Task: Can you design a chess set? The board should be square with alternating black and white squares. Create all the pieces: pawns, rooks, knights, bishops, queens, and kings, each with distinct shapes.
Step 5287:
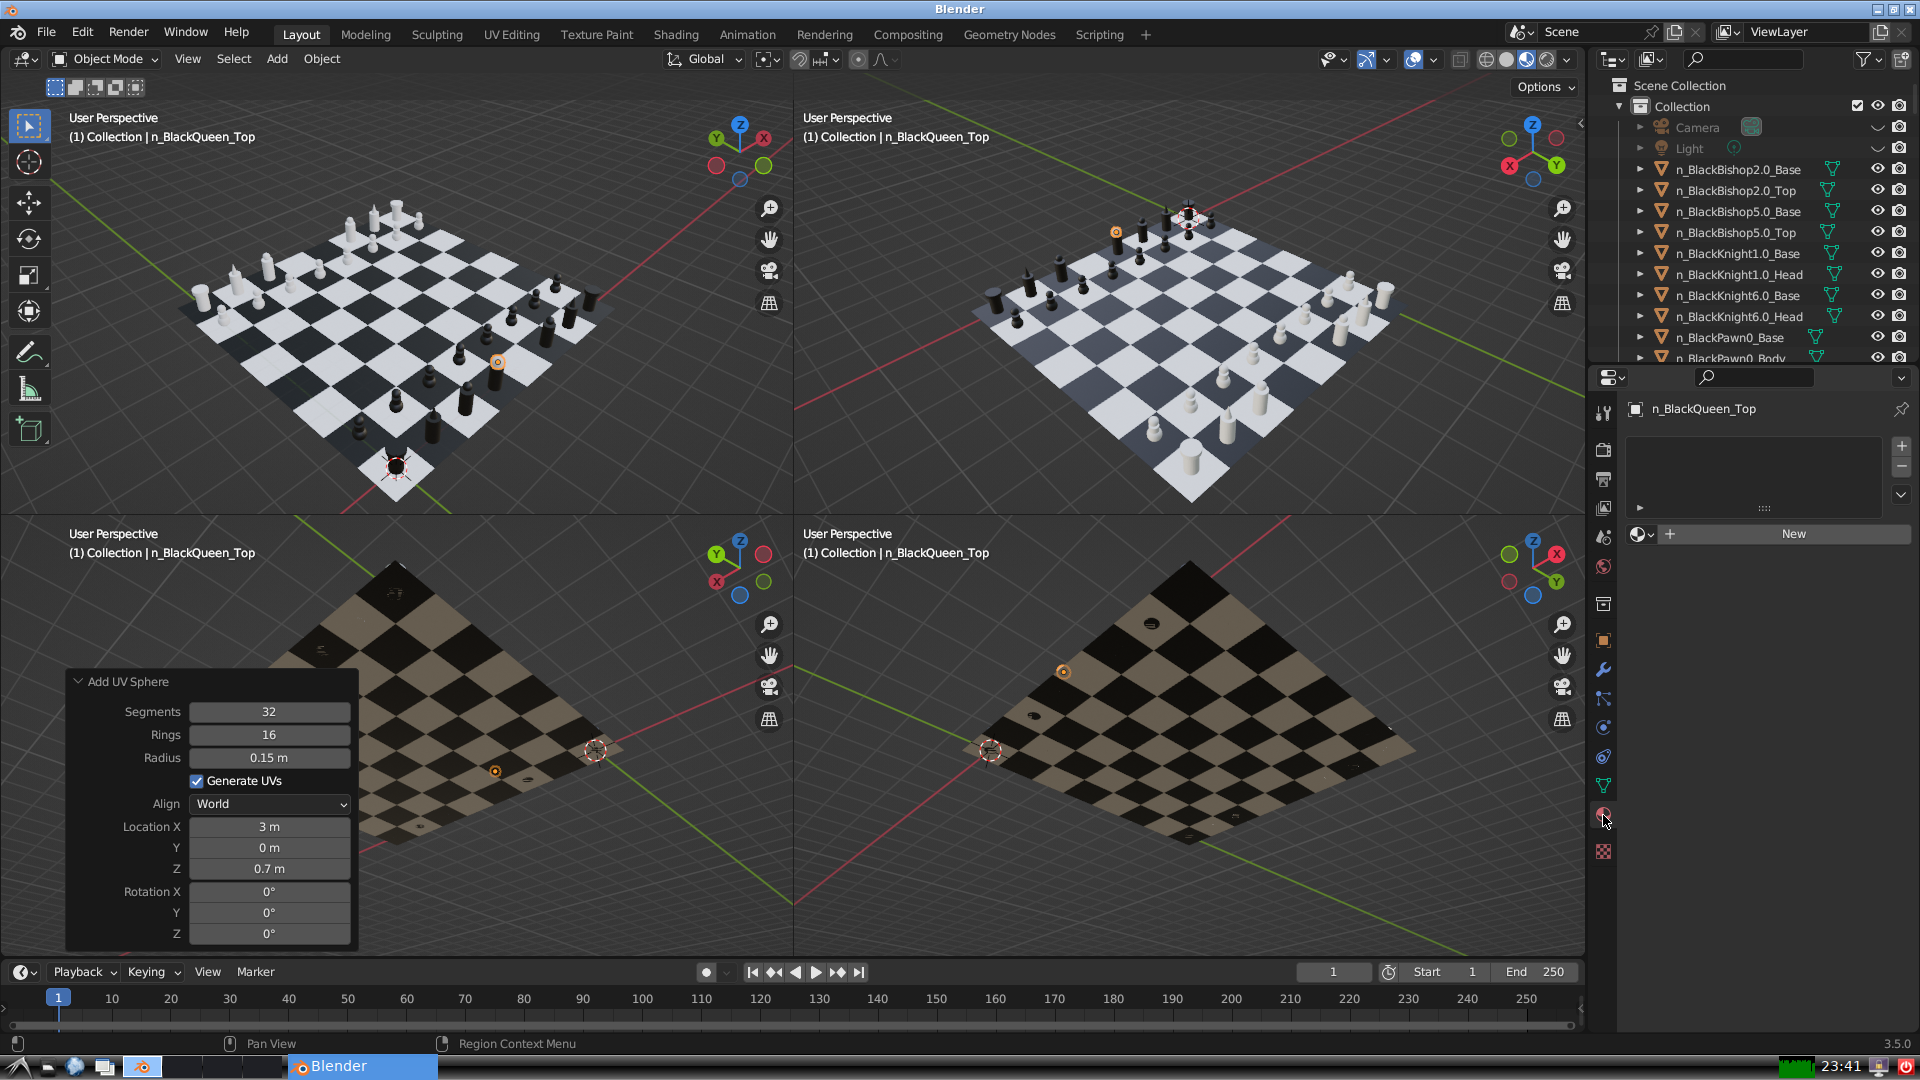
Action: {"mouse_move": [1636, 534]}